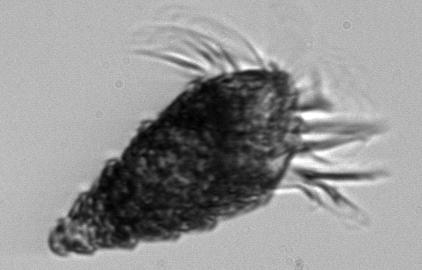
Label: Laboea_strobila